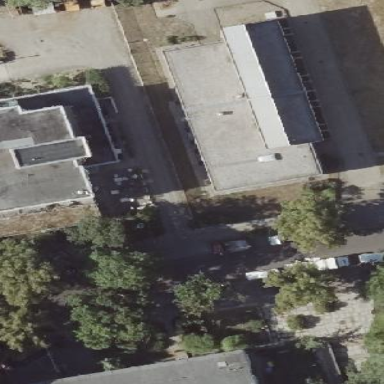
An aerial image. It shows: Service building.